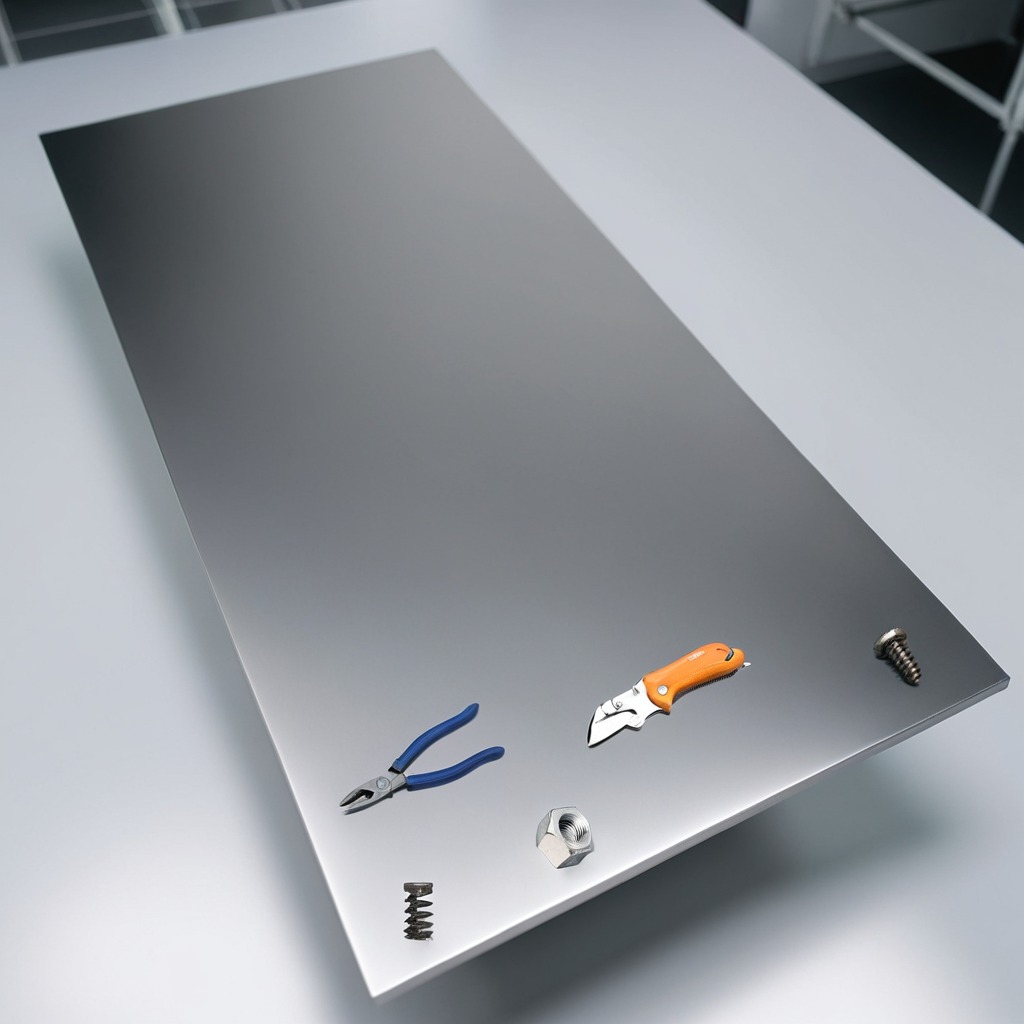
A utility knife, a metal machine screw, a pair of pliers, a coiled metal spring, and a metal nut are lying on the stainless steel table.